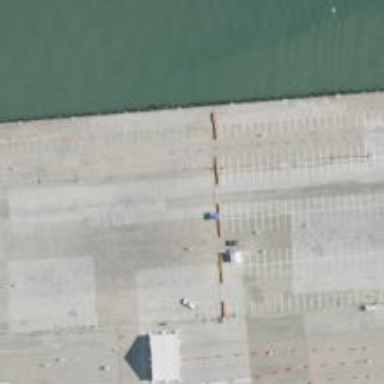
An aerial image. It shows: Man-made pier.